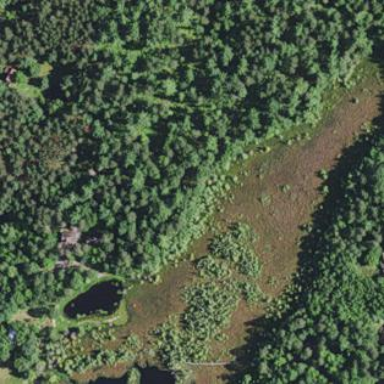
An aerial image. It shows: Bog wetland area.